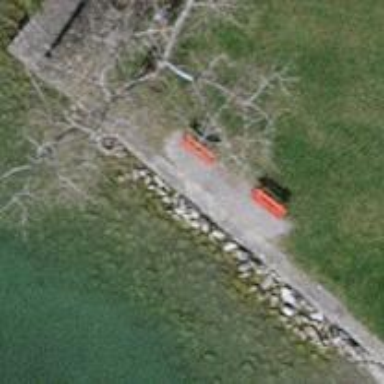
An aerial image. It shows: Red bench.